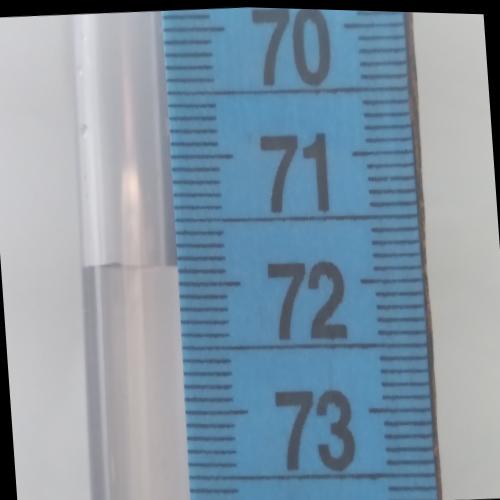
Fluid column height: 71.9 cm